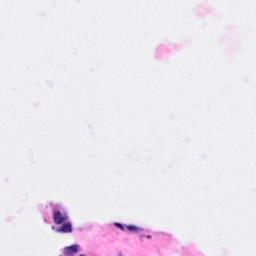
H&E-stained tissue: Breast